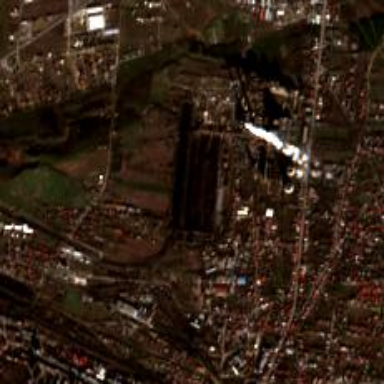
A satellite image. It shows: Industrial area featuring coal power plant that generates electricity.